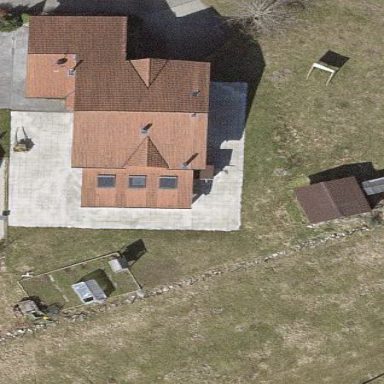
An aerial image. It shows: Detached building.